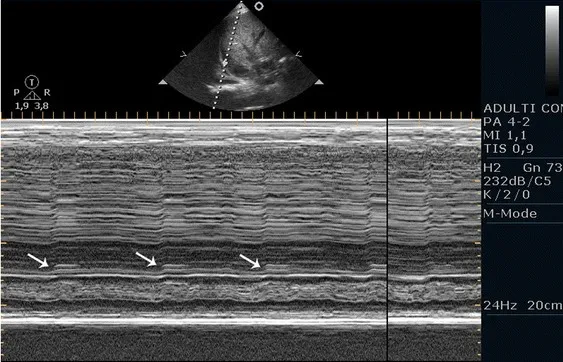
The pathological right hemidiaphragm of the patient. There is a dysfunction of the hemidiaphragm with an absent movement (Arrow).
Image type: radiology (ultrasound)